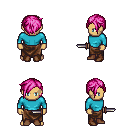
a pixel art fantasy rpg character, male body template, human, tanned skin, teal long-sleeve shirt, robe skirt, pink pixie cut hairstyle, brown shoes, dagger, four views (front, back, left, right), 2x2 character sprite sheet, small pixel art, hard edges, no anti-aliasing